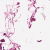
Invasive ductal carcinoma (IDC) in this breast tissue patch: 0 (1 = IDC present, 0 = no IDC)